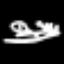
Label: squiggle